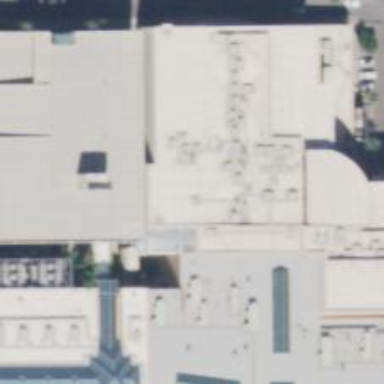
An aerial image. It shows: Cinema.